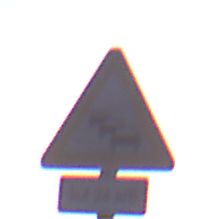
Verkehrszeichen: Stau
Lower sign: LaengeEinerStrecke6
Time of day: SunriseSunset
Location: Outdoor (Nature)
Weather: Clear
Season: NotSpecified
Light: Natural